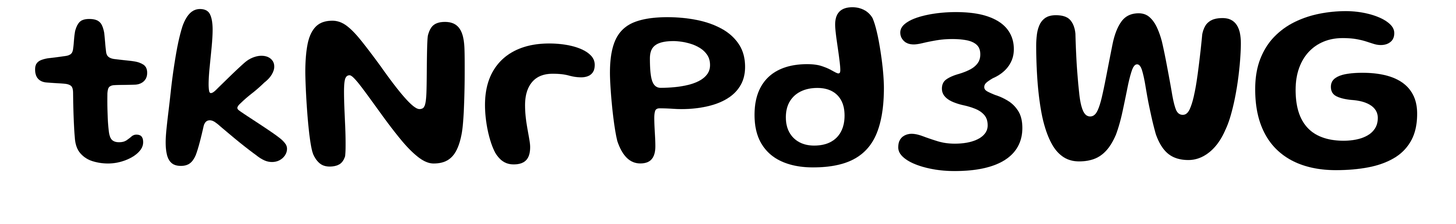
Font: Gluten_Medium